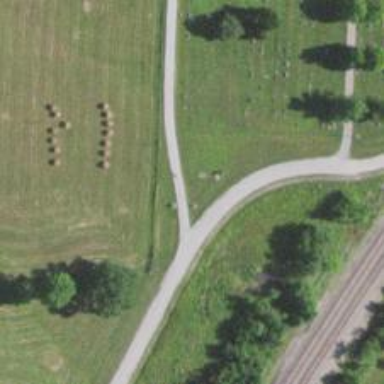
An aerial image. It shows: Memorial site with historic significance.